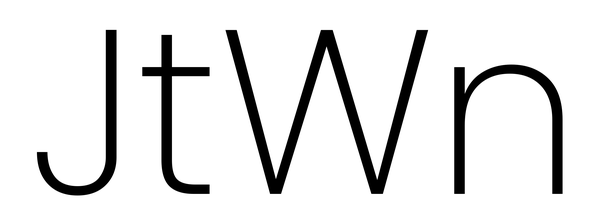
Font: Poppins-ExtraLight